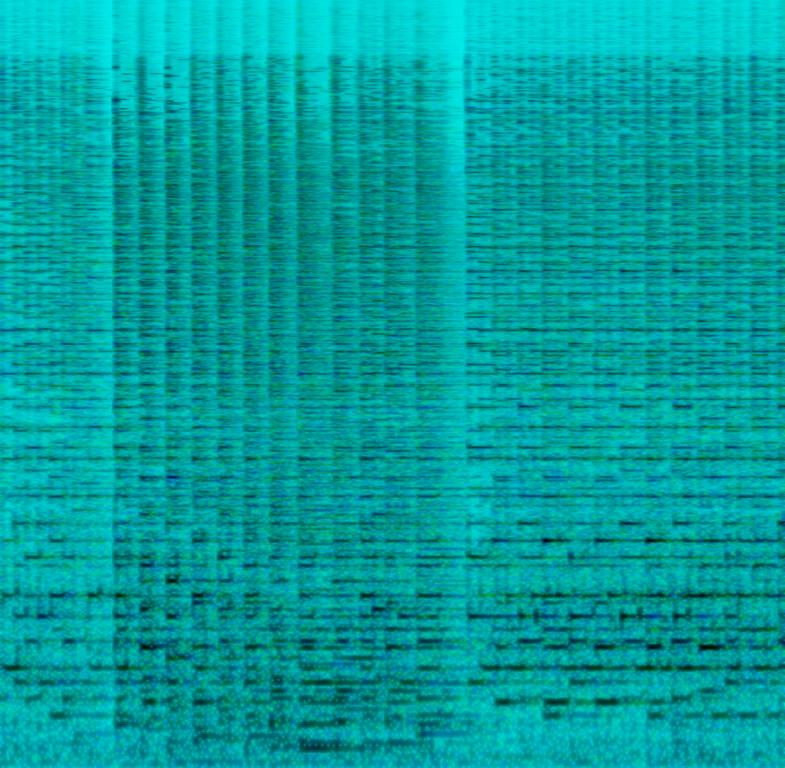
This classical song is played on a harpsichord. This is music for royalty or aristocrats. There are some pedal notes played on the bass part and the main melody is played on the treble part. There are no other instruments in this song. There is no percussion in this song. There are no voices in this song. This song can be played in a movie scene where a king is entering his castle.